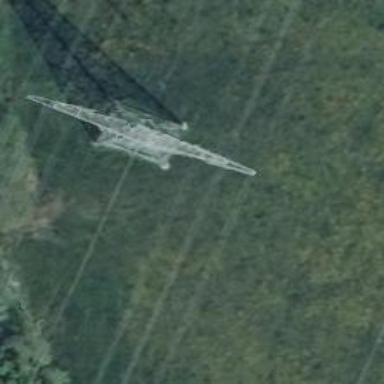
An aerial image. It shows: Towering power structure.